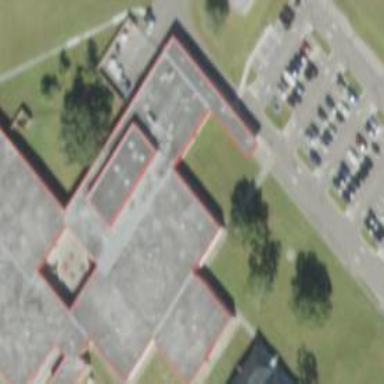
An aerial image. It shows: School.